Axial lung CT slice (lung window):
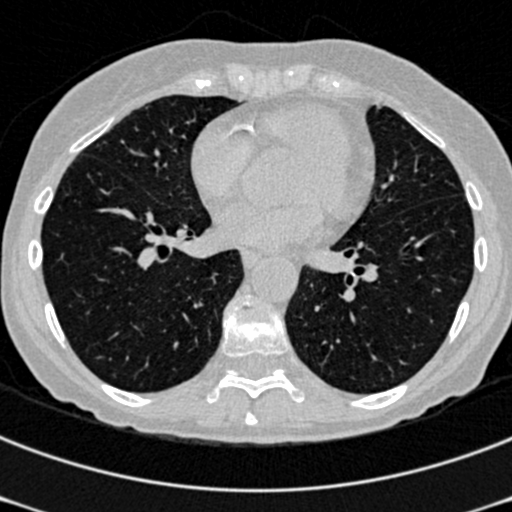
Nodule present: no